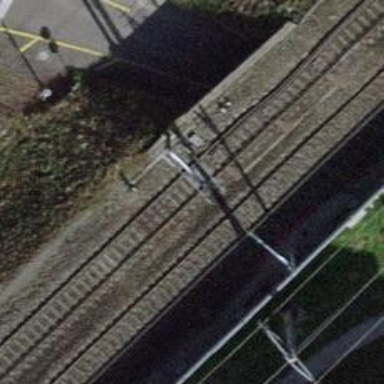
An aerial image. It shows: Railway switch.